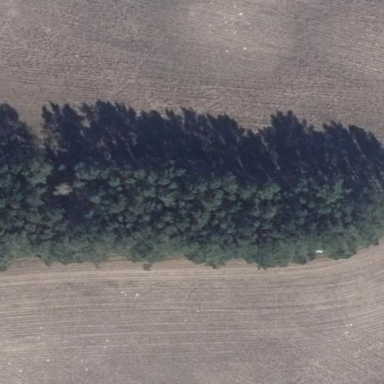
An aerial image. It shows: Forest area.